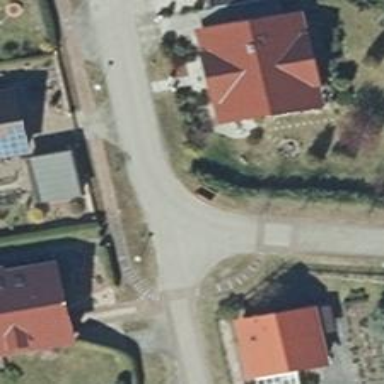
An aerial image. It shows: Living street.